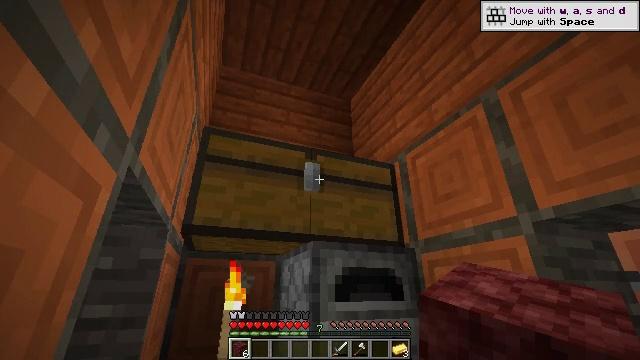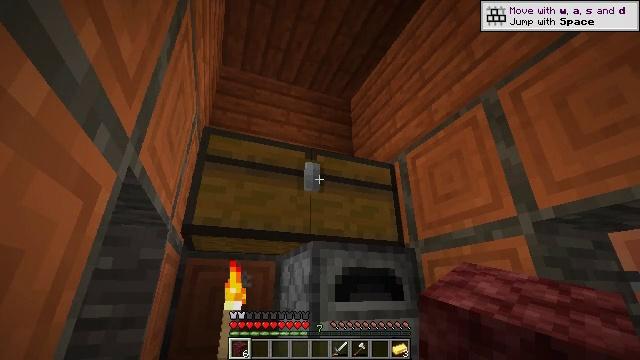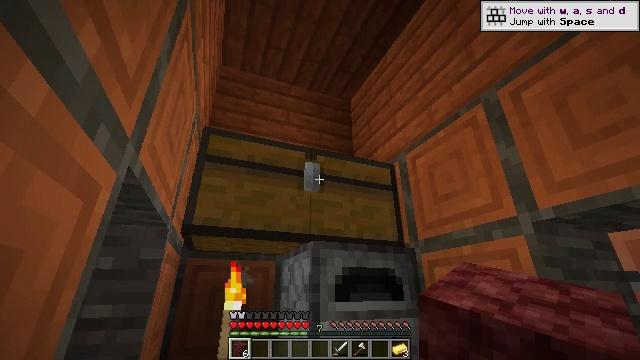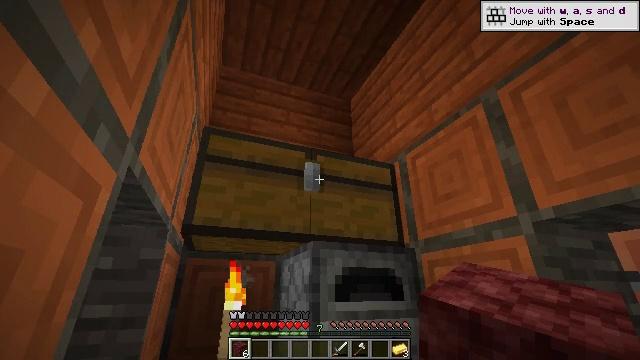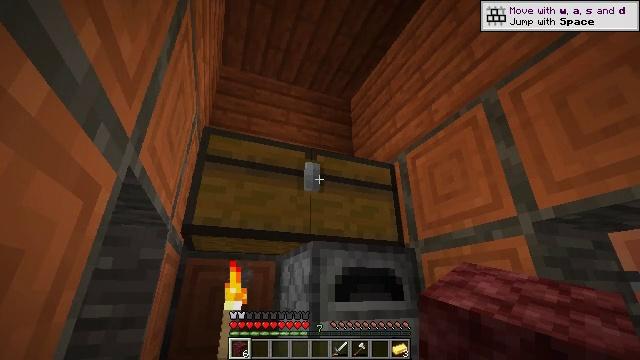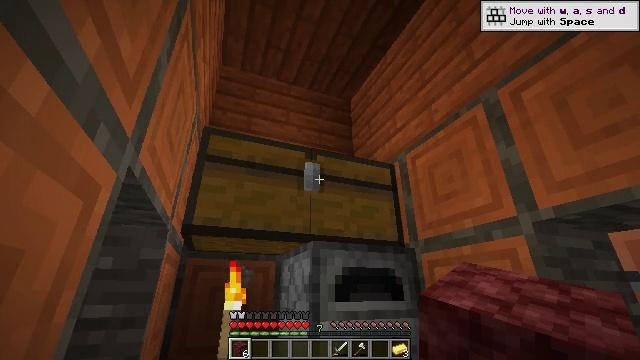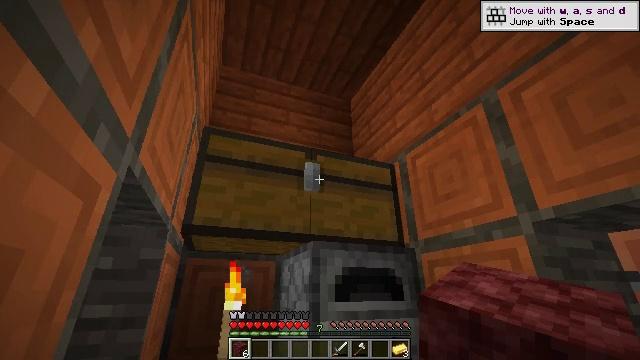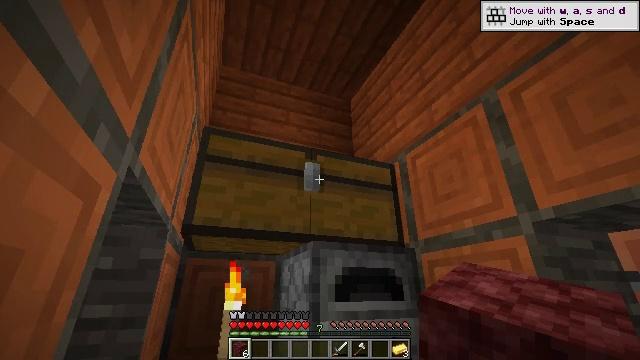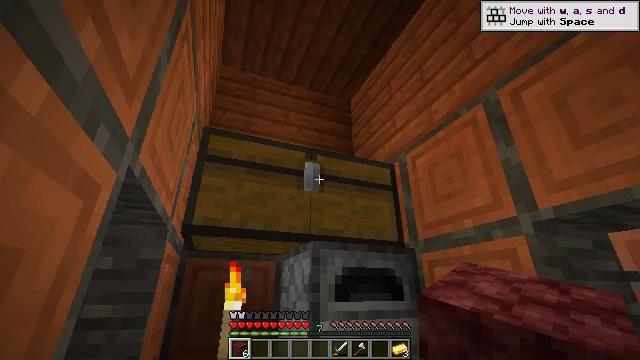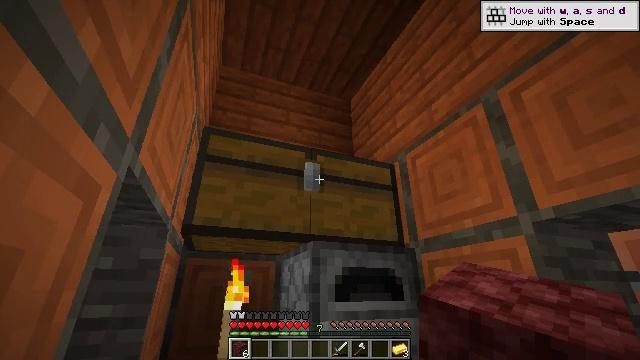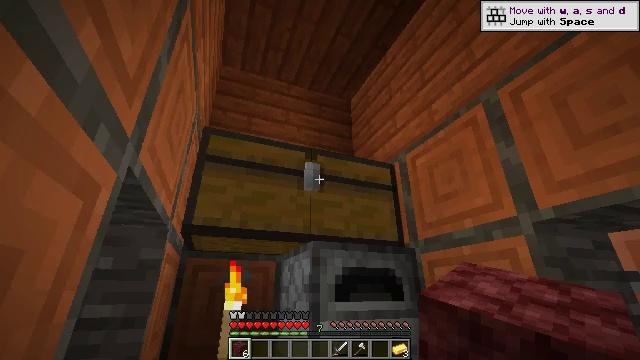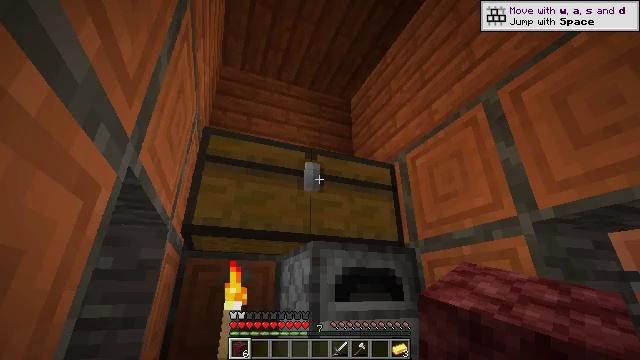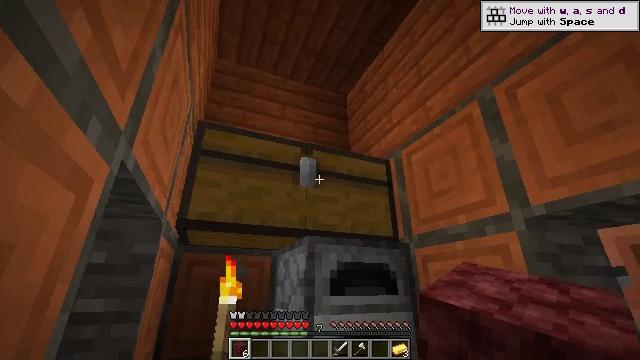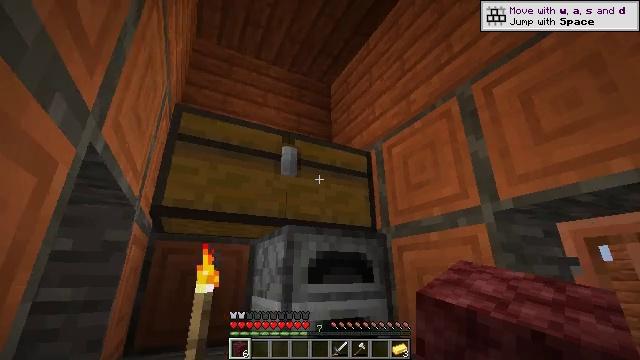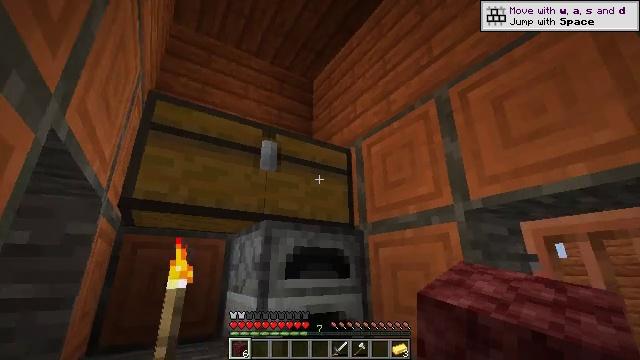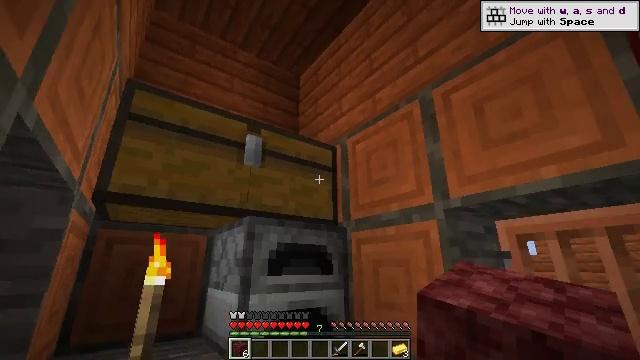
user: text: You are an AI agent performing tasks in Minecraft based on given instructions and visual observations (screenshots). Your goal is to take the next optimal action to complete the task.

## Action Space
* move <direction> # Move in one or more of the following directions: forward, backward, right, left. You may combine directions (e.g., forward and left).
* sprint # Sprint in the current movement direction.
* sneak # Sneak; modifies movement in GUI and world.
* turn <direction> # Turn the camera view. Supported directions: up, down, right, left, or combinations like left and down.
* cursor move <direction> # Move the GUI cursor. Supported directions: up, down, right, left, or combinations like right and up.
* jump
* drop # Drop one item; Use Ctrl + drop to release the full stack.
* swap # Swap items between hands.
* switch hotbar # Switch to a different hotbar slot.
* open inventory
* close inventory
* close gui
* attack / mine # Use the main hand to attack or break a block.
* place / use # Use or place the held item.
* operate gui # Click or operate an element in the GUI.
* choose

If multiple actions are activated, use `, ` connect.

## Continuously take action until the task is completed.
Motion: motion action
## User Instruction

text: Get a stone shovel by crafting it on the crafting table.
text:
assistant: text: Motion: turn right and down
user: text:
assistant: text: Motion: turn left and down
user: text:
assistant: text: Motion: turn left
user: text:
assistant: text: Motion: turn left and up
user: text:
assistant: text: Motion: turn left and up
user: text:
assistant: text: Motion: turn left and up
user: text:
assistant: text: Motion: turn left and up
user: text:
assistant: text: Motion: turn left and up
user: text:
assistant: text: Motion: no_op
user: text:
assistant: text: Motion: attack / mine
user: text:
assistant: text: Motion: attack / mine
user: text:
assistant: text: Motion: turn right and down
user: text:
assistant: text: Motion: turn right and down
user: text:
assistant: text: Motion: turn right
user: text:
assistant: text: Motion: turn right
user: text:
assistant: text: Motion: turn right and down
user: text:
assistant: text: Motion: turn right and down
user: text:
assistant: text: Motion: turn right and down
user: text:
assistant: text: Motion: turn right and down
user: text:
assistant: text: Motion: turn right and down
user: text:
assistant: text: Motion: turn right and down
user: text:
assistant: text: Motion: turn right and down
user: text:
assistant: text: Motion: no_op
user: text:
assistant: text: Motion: move forward and move left
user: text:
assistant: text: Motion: move forward and move left, turn right
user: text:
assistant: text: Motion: move forward and move left, turn right and down
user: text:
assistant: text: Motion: move forward and move left, turn right and down
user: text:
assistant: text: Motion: move forward and move left
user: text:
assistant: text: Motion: move forward
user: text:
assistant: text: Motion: turn right